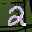
Label: 2